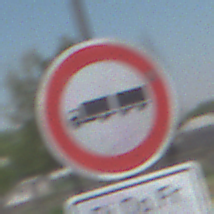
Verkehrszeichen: VerbotLastkraftwagenMitAnhaenger
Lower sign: ZeitangabenMitBeschraenkungAufWochentage3
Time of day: Midday
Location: Outdoor (Nature)
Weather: Clear
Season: NotSpecified
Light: Natural